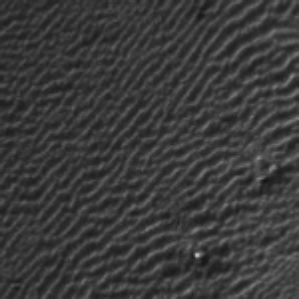
Label: frost